Question:
I tried to style a select. It is working more or less in all browsers except in IE and Chrome. The big question for me is why isn't it working in Chrome 25?
On the left side you can see how it should look like and on the right side how it looks like in Chrome.
'''
<div class="selectContainer">
<select name="adults" class="select-style" size="1">
<?php
for ($i=1; $i<=99; $i++){
echo '<option>' . $i . '</option>';
}
?>
</select>
</div>
<div class="selectDescription">
<span class="annotation">Erwachsene</span>
</div>
'''
'''
.selectContainer {
background-image: url('../img/select-style.png');
background-repeat: no-repeat;
border-bottom: 1px solid #006633;
border-radius: 0px 0px 8px 8px;
-moz-border-radius: 0px 0px 8px 8px;
-webkit-border-radius: 0px 0px 8px 8px;
width: 36px;
overflow: hidden;
float: left;
}
.select-style {
width: 57px;
height: 27px;
border: none;
background: none;
padding-top: 5px;
color: #95C11F;
}
.selectDescription {
line-height: 27px;
float: left;
padding-left: 5px;
}
'''
<URL>
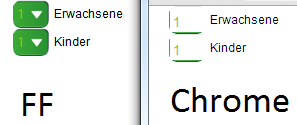
Answer: Add '-webkit-appearance: none;' to the '.select-style' class and it works in chrome ..
Seems like webkit is a little stricter with styling the '<select>' element ..
---
Also don't forget to add this if you don't want Chrome/Firefox's default orange border on focus:
'''
:focus { outline-style: none; }
::-moz-focus-inner { border-style: none; }
'''
<URL>